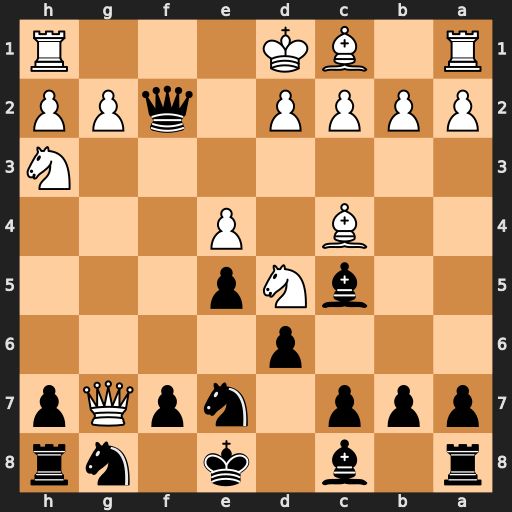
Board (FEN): r1b1k1nr/ppp1npQp/3p4/2bNp3/2B1P3/7N/PPPP1qPP/R1BK3R
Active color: b
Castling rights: kq
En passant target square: -
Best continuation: Bxh3 Rf1 Qxg2